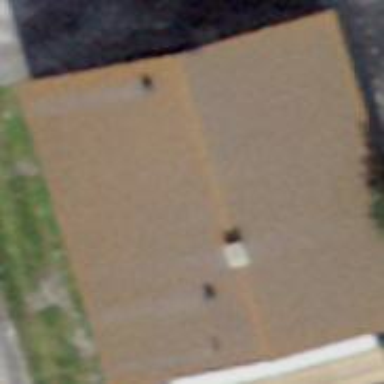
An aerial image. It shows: Building with gabled roof colored brown.